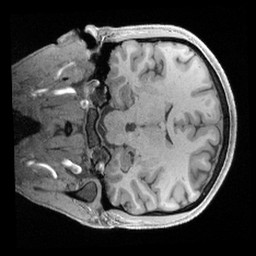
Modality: T1w
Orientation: coronal
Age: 23
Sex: male
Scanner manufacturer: siemens
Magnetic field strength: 3 T
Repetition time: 2.4 s
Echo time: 0.00241 s